Interaction volume radius: 5 \u00c5
Interaction volume height: 10 \u00c5
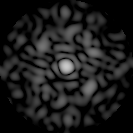
Disorder parameter: 0.7674